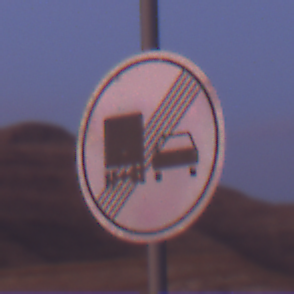
Verkehrszeichen: EndeUeberholverbotKraftfahrzeuge
Umgebung: Outdoor, Nature
Tageszeit: Dawn
Wetter: PartlyCloudy
Licht: Natural
Jahreszeit: NotSpecified
Kontrast: MediumContrast